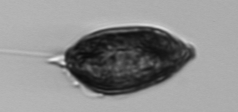
Label: Prorocentrum_micans